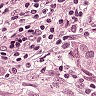
Metastatic tissue present: yes